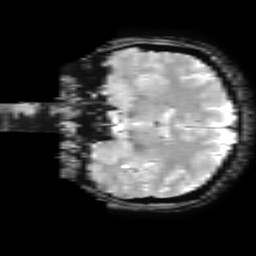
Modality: T2starw
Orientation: coronal
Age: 29
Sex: female
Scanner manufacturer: ge
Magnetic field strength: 3 T
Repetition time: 0.65 s
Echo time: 0.02 s